Question: As I know , Garbage collection is not enabled by default in Cocoa and should be selected in Build setting. But in build setting I just can see automatic reference counting. What am I missing?
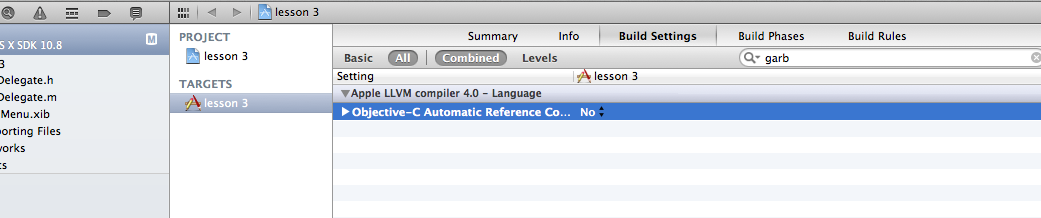
Answer: Apple have deprecated Garbage Collection. You should use ARC instead. You can find ARC documentation <URL>
When you use ARC, objects are reference counted rather than garbage collected. However you are not expected to call 'retain' or 'release'/'autorelease'. The compiler inserts calls to 'retain' or 'release'/'autorelease' on your behalf. In practice, this works similarly to garbage collection. You must be careful to avoid reference cycles which can prevent the reference count of objects becoming zero and preventing the objects from being dealloced. This mostly is introduced by parent/child relationships when a child holds a reference to it's parent as happens in most instances involving delegates.
Reference cycles can be avoided by marking one of the references in the parent/child relationship as weak. Properties marked as weak create a weak reference to an object. Weak references to an object are set to 'nil' when the reference count of an object becomes zero.
The talk I mentioned <URL> goes into further details.